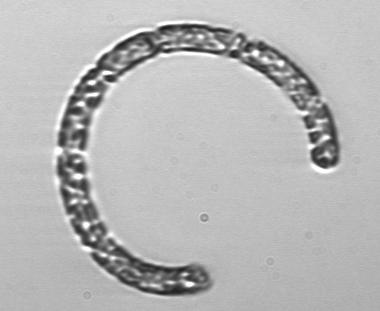
Label: Guinardia_striata